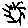
Label: sun